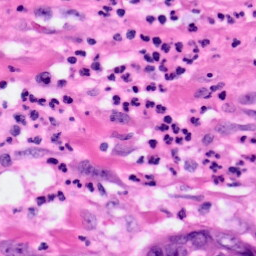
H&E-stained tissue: Pancreatic